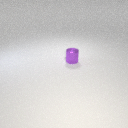
small purple metal cylinder